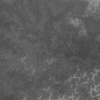
Atmospheric dust classification: not_dusty